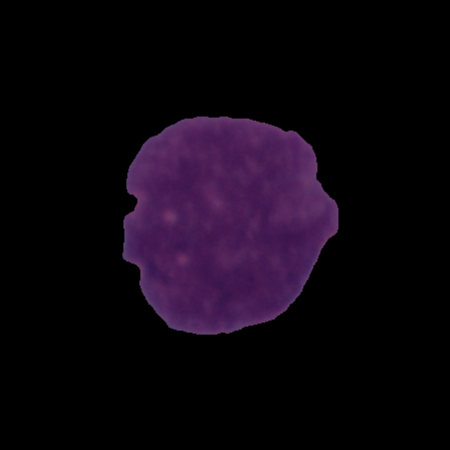
Label: cancer